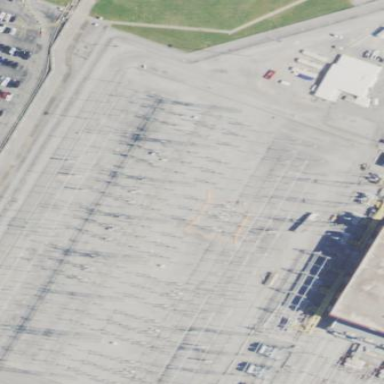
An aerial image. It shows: Transmission substation.